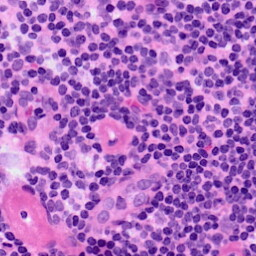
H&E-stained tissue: LymphNode